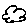
Label: cloud